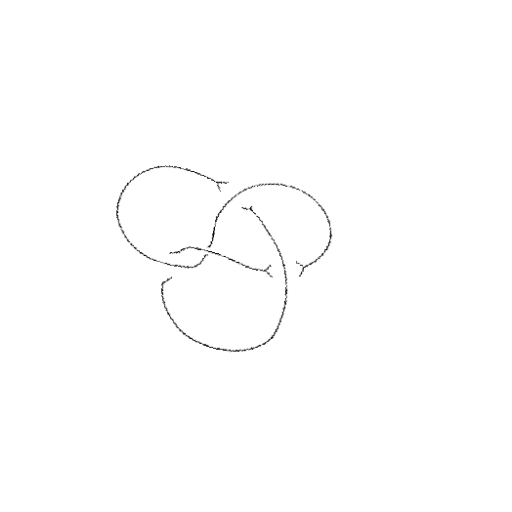
Crossing number: 4